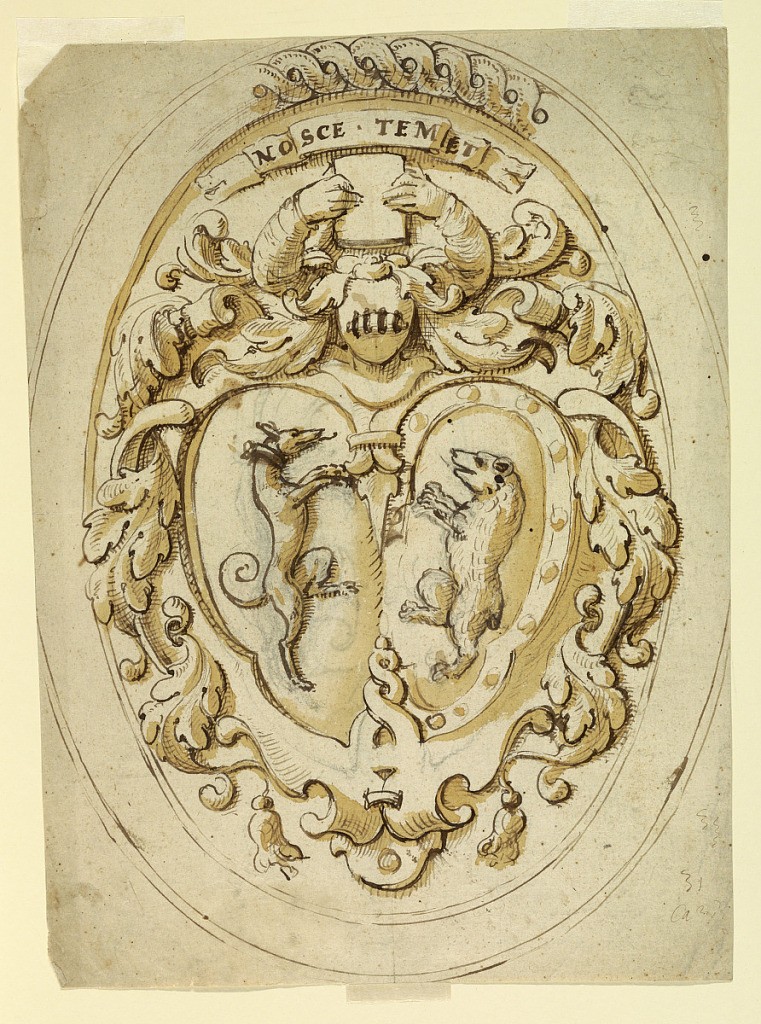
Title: Design for a Sculptured Coat of Arms; Verso: Sketches of Architectural Designs
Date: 1580–1600
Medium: Black chalk, pen and ink, brush and watercolor on paper
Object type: Drawing
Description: A scrollwork escutcheon contains two shields with a greyhound rampant and a bear rampant, respectively. Two arms rise from the helmet; the hands hold a book. A scroll with the inscription NOSCE TEMET is on top. At the lower ends of the manteling heavy tassels. Ovoidal molded fram for which an interlacement band is is suggested in its top part. Below at right, pen scratching and written "Ca...(?). Verso: Three sketches referring to volutes, shown obliquely and from the front. Above at left are horizontally drawn two oblique views of an entablature. A circle is drawn below at left.